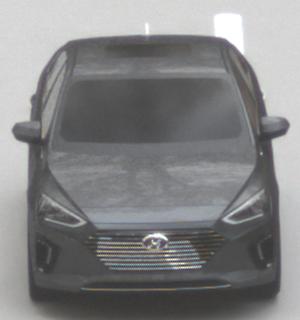
Make: Hyundai
Model: IONIQ Hybrid
Detailed model: IONIQ (AE) Hybrid
Model produced from: 2016/10
Model produced until: 2018/08
Doors: 5
Color: gray
Road condition: dry road
Daytime: morning or afternoon
Contrast: low contrast